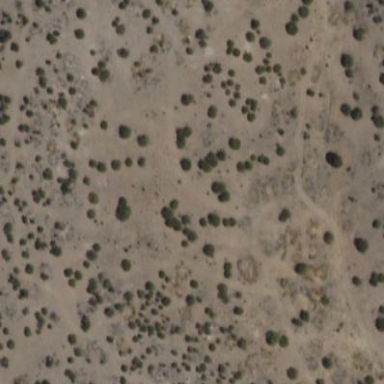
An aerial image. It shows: Patch of scrub vegetation.